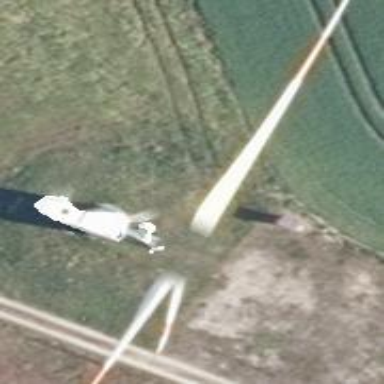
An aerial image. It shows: Wind generator manufactured by Vestas.